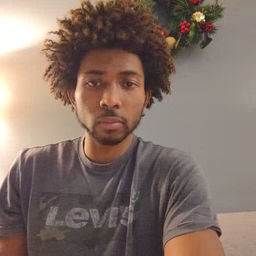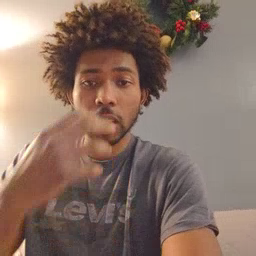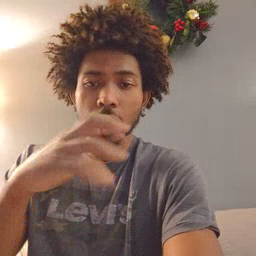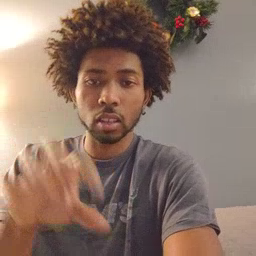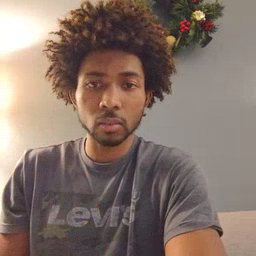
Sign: hot